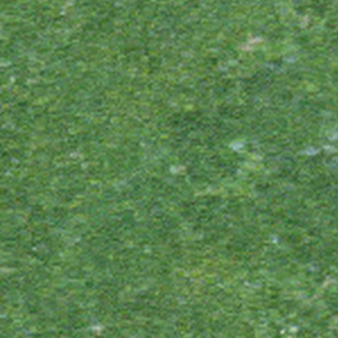
Label: other